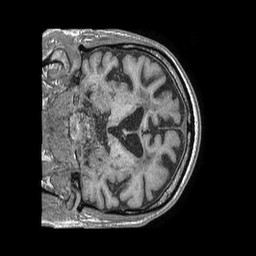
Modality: T1w
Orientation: coronal
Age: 76
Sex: male
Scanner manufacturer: philips
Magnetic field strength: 1.5 T
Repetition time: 0.007835 s
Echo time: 0.003591 s